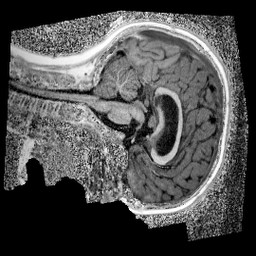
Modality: UNIT1_denoised
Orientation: sagittal
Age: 9
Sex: male
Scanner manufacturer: siemens
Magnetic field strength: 3 T
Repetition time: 4 s
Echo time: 0.00299 s